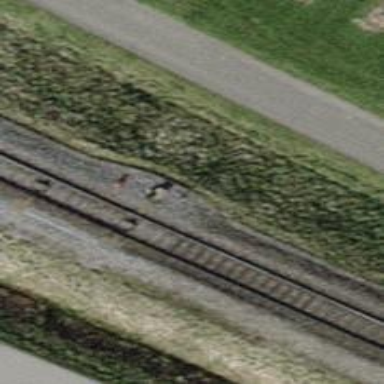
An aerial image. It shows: Railway switch.